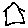
Label: house